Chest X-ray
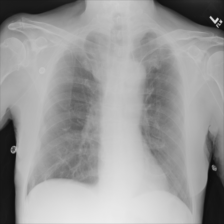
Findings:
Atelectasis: negative
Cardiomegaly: negative
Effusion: negative
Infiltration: negative
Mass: negative
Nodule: negative
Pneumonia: negative
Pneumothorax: negative
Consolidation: negative
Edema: negative
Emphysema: negative
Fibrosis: negative
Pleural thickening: positive
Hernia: negative